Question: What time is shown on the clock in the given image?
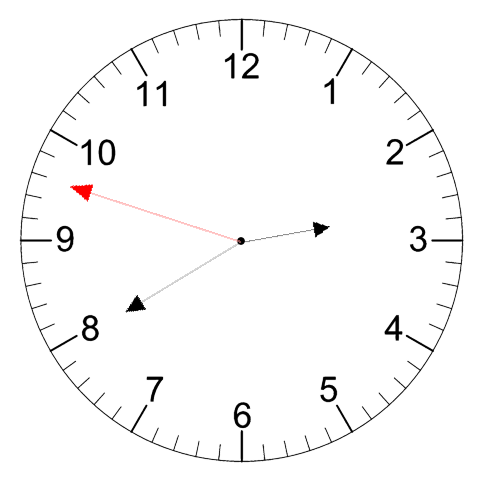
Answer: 02:39:48